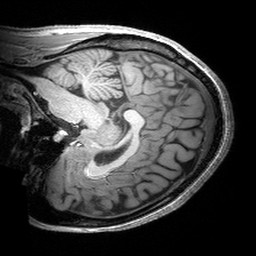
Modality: T1w
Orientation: sagittal
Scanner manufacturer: siemens
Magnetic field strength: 3 T
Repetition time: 2.53 s
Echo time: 0.00299 s